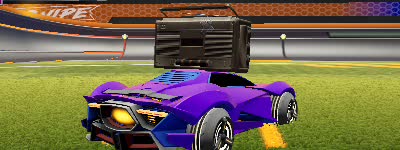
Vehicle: werewolf